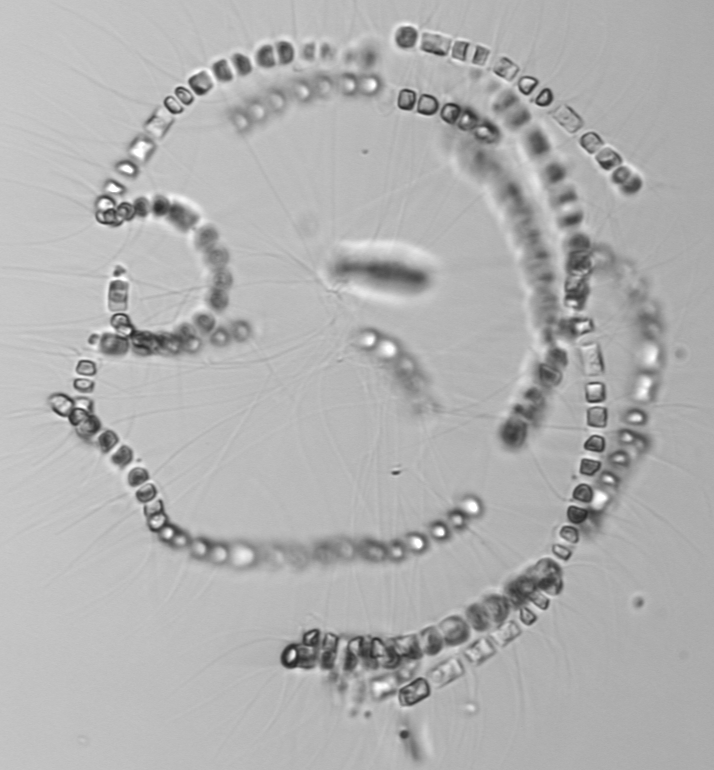
Label: Chaetoceros_socialis